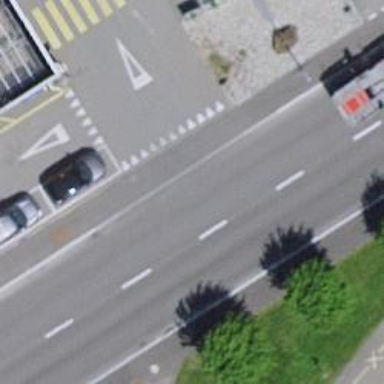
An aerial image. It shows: Road serving as parking aisle.